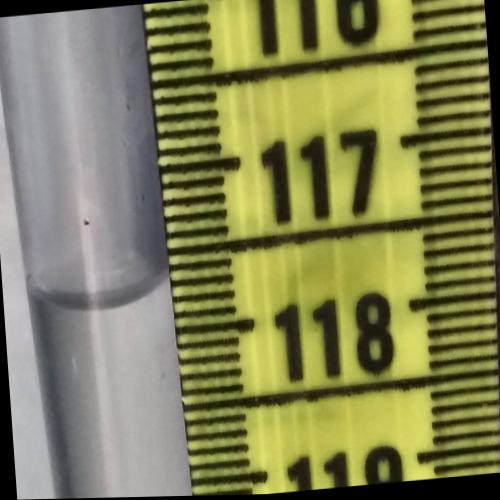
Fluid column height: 117.7 cm